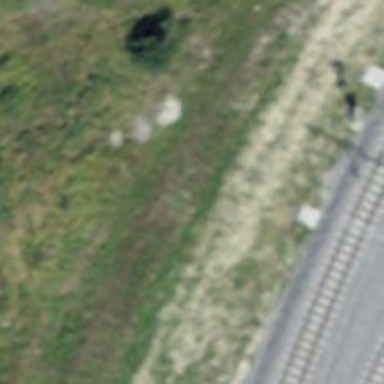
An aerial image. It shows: Disused railway yard with one track.